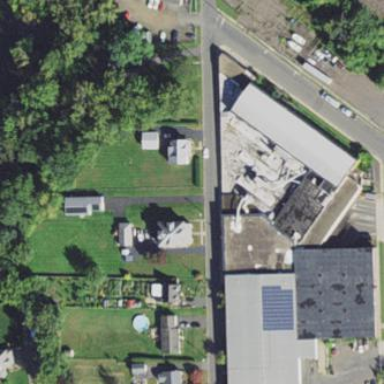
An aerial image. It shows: Commercial building.